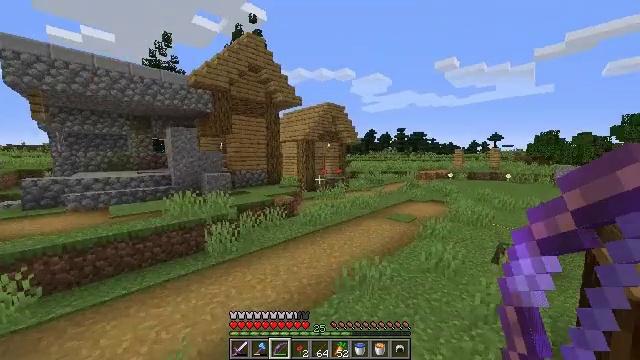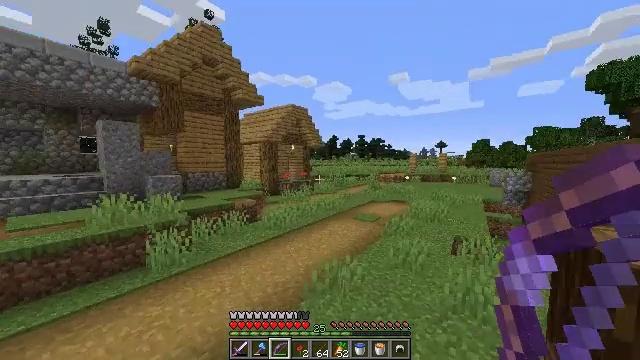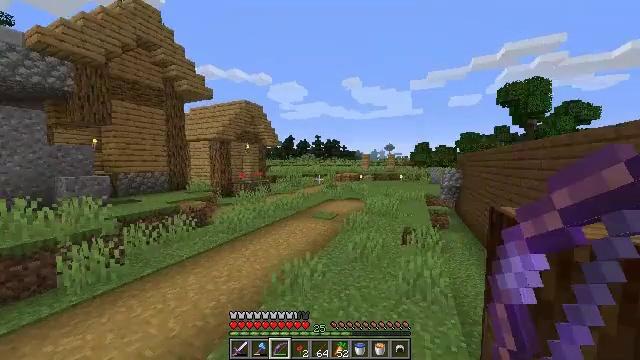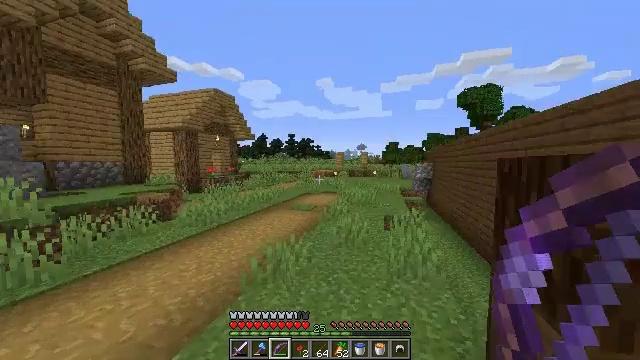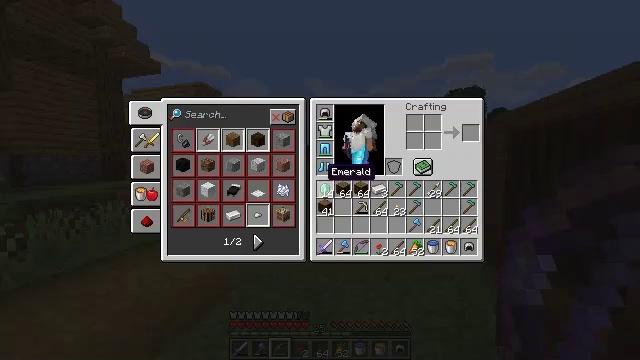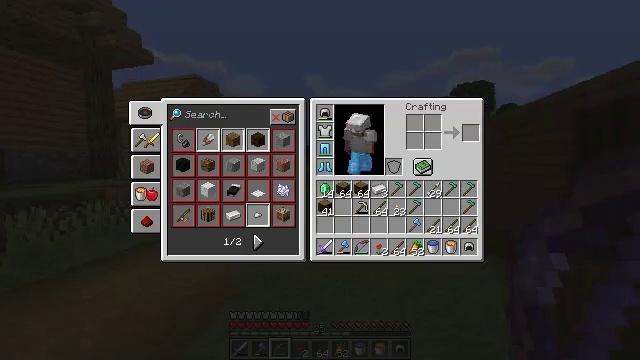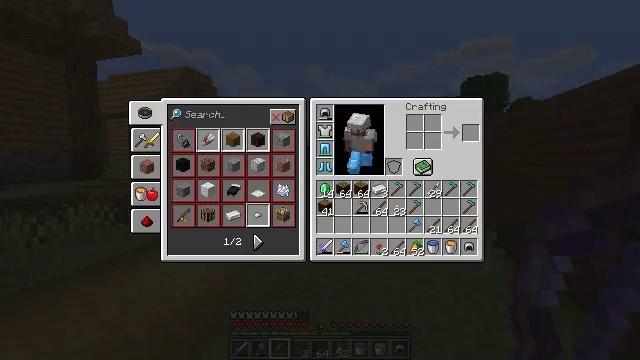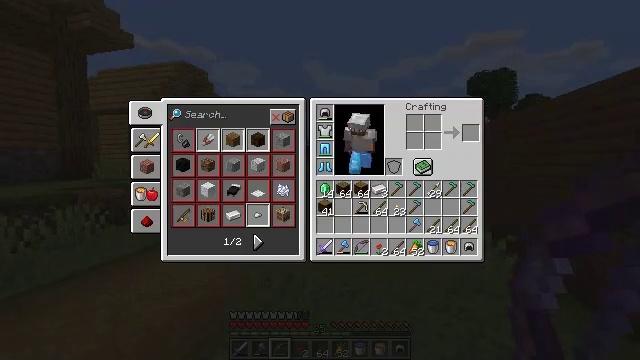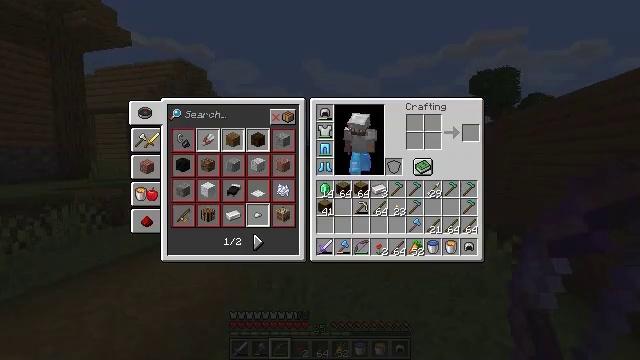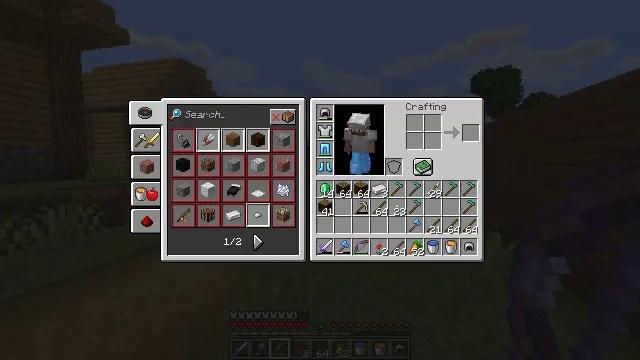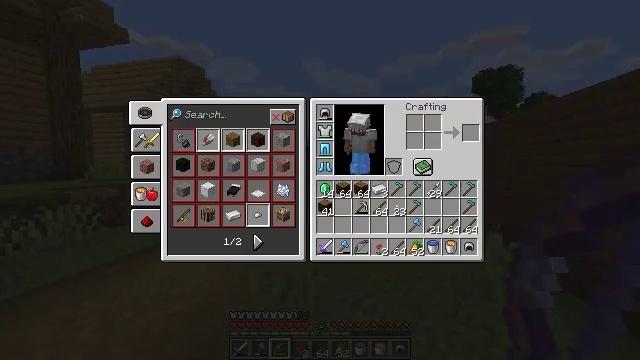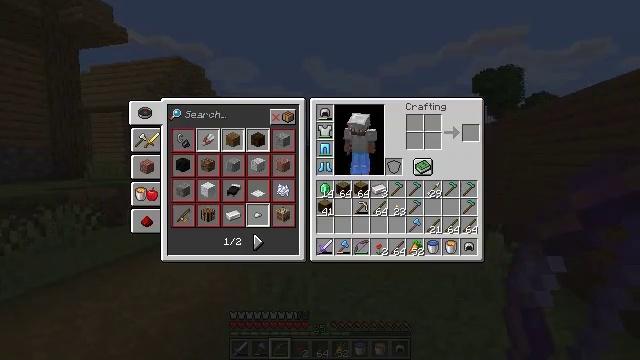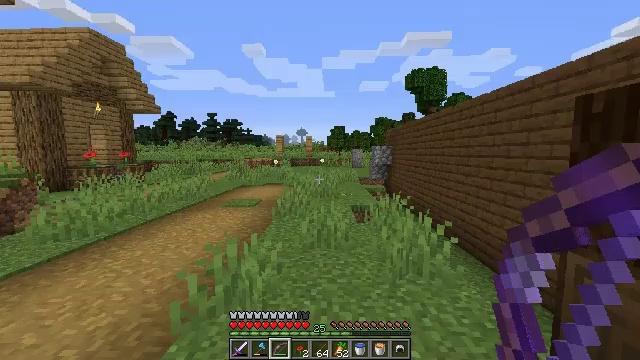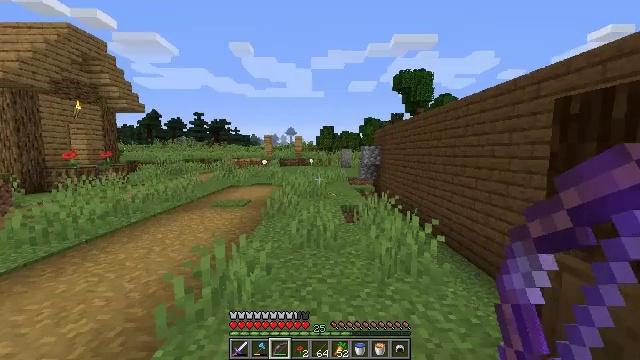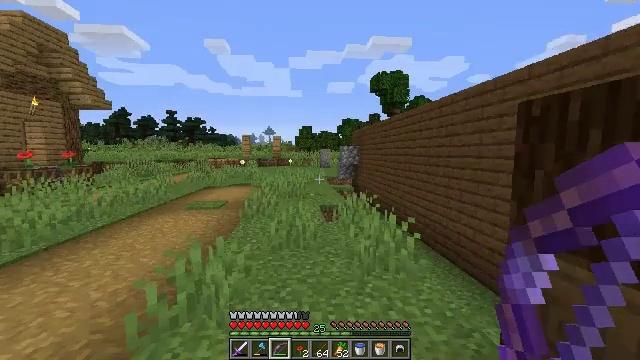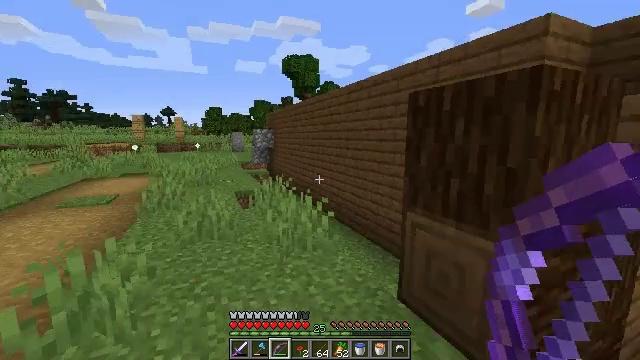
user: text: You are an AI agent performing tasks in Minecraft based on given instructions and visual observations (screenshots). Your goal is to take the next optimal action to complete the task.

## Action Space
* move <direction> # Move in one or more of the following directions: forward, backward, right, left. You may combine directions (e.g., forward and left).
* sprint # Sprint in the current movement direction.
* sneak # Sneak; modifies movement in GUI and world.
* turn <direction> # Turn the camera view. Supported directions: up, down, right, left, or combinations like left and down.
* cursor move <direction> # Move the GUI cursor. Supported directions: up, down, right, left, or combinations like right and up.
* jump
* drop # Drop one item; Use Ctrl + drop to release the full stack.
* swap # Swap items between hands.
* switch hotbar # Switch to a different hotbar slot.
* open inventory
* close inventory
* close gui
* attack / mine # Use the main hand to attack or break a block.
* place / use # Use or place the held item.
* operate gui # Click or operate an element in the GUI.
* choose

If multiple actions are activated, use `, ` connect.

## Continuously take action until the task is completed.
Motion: motion action
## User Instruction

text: Drop a diamond hoe.
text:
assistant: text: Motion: move forward and move left, sprint, turn right and up, jump
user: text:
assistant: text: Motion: move forward and move left, sprint, turn right, jump
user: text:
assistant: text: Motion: move forward, sprint, turn right
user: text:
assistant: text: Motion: move forward, sprint, turn right, open inventory
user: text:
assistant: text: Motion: cursor move right, open inventory
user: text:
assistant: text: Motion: cursor move right, open inventory
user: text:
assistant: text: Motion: no_op
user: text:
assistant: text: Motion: no_op
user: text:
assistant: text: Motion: no_op
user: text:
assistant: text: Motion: no_op
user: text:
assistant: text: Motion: no_op
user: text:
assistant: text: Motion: cursor move right and down, close inventory
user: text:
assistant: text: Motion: turn right, close inventory
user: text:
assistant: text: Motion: turn right, close inventory
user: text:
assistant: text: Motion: move forward, turn right and down, close inventory
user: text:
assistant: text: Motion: move forward, turn right and down
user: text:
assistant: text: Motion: move forward and move left, turn right
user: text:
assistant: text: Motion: move forward and move left, turn right and down
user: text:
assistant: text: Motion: move forward and move left, turn right
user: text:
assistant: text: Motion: move left
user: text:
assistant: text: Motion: move left
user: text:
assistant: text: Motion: move left
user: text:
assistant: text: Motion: move back and move left
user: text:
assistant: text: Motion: move back and move left, turn right and up
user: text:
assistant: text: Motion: move back and move left, turn right and up
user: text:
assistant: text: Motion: move back and move left, turn right
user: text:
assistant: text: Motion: move back and move left, turn right and up
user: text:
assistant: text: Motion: move back and move left, turn right and up
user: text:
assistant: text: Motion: move back and move left, turn right
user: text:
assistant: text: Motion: move back and move left, turn right